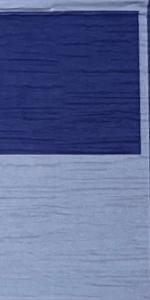
Label: Empty